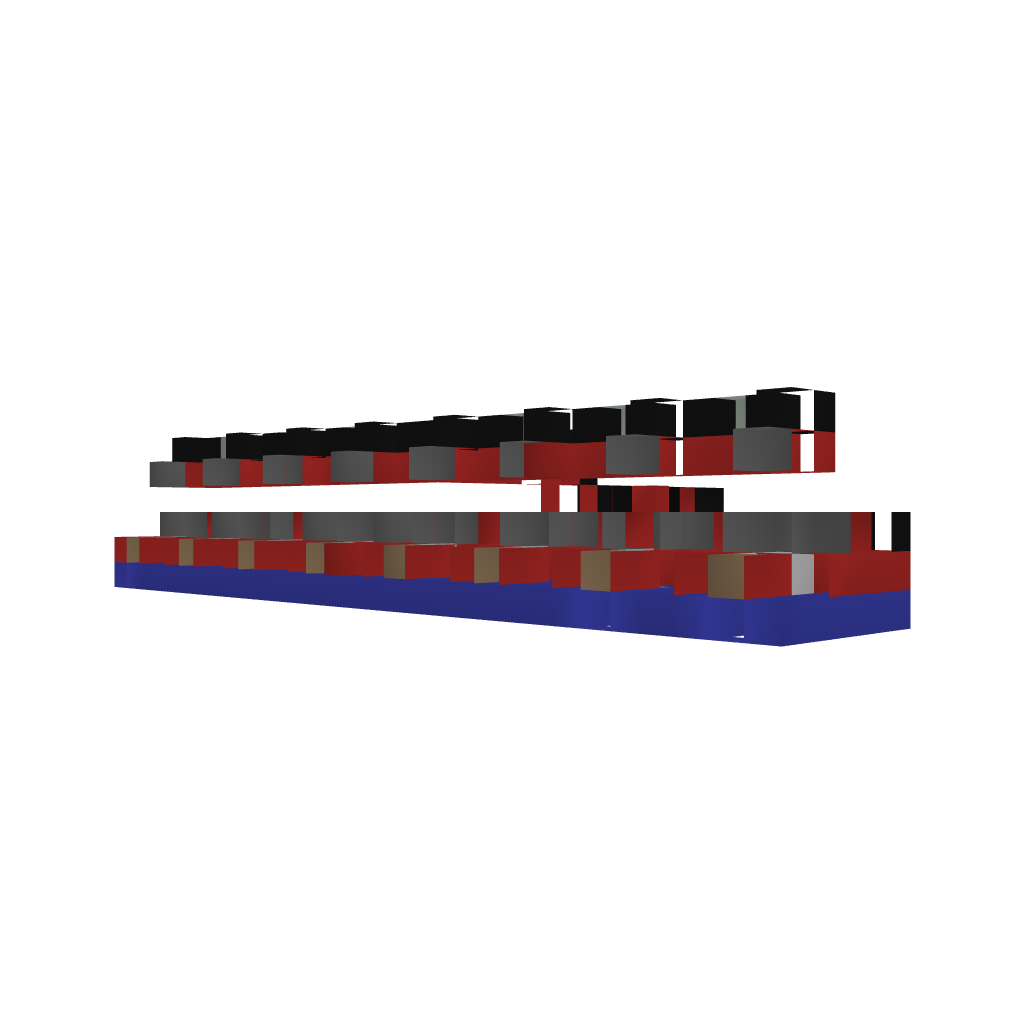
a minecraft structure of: Movecraft Gun-Ship